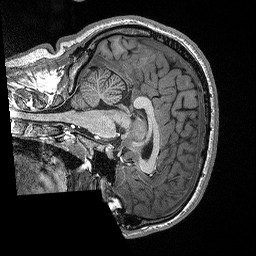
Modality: T1w
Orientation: sagittal
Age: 26
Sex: male
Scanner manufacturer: siemens
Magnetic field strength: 3 T
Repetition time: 2.3 s
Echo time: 0.00298 s